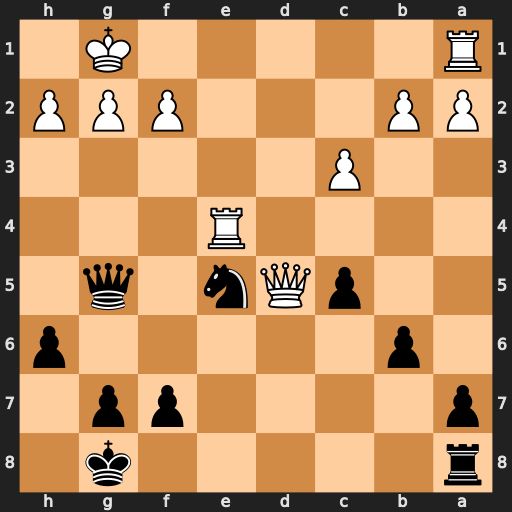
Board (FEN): r5k1/p4pp1/1p5p/2pQn1q1/4R3/2P5/PP3PPP/R5K1
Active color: b
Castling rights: -
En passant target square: -
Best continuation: Nf3+ Kh1 Qxd5